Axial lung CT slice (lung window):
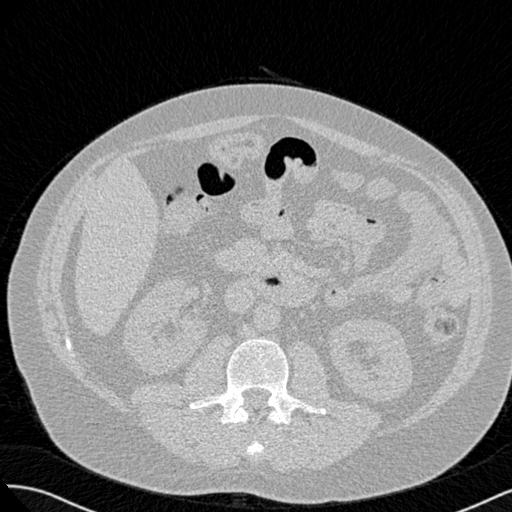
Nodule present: no